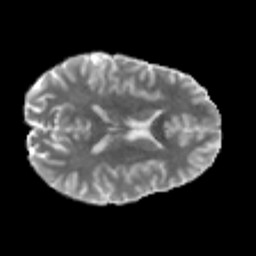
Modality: MD
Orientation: axial
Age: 21
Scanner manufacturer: philips
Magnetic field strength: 3 T
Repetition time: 8.584 s
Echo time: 0.1268 s